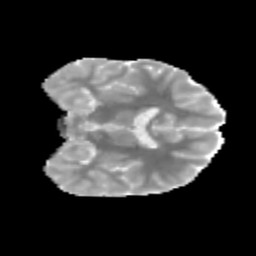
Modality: MD
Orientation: coronal
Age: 11
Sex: male
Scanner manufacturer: siemens
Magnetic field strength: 3 T
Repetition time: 3.8 s
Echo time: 0.07 s